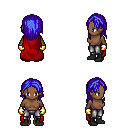
a pixel art fantasy rpg character, female body template, human, dark skin, red cape, metal pants, blue long hairstyle, gold gloves, black shoes, four views (front, back, left, right), 2x2 character sprite sheet, small pixel art, hard edges, no anti-aliasing